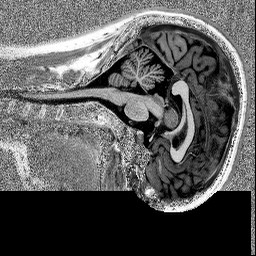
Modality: MP2RAGE
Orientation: sagittal
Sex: female